Field crop: maize
Growth stage: 2
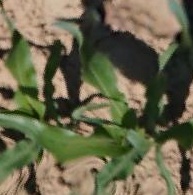
Species: maize